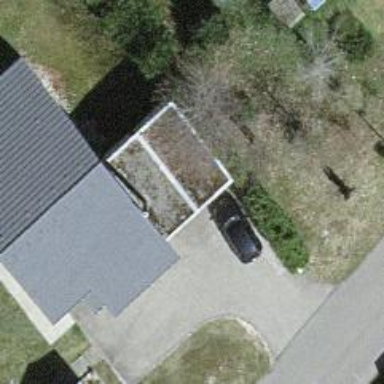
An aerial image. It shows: Garage building.